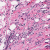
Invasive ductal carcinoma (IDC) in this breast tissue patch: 0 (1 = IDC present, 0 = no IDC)